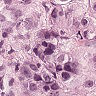
Metastatic tissue present: yes